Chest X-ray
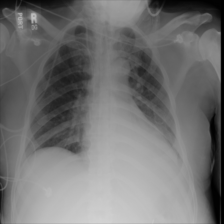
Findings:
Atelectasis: negative
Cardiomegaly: negative
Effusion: negative
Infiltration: negative
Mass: negative
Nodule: negative
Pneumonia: negative
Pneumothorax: negative
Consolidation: positive
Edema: negative
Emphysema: negative
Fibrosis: negative
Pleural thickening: negative
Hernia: negative